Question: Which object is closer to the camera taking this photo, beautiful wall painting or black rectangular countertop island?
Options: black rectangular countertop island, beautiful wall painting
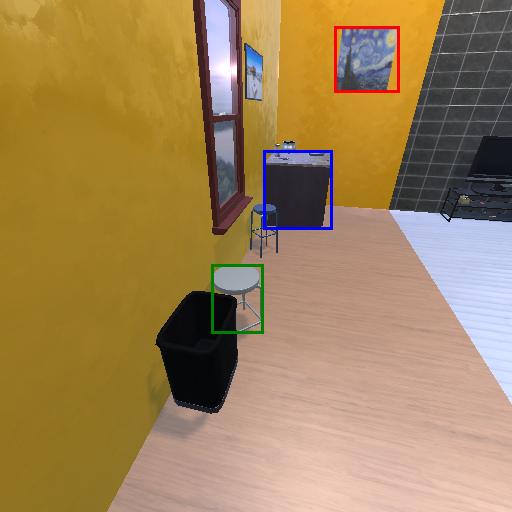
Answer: black rectangular countertop island